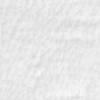
Label: no_change